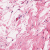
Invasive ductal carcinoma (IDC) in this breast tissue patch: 0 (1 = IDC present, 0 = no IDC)